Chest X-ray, PA view. Patient: 52 years old, sex F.
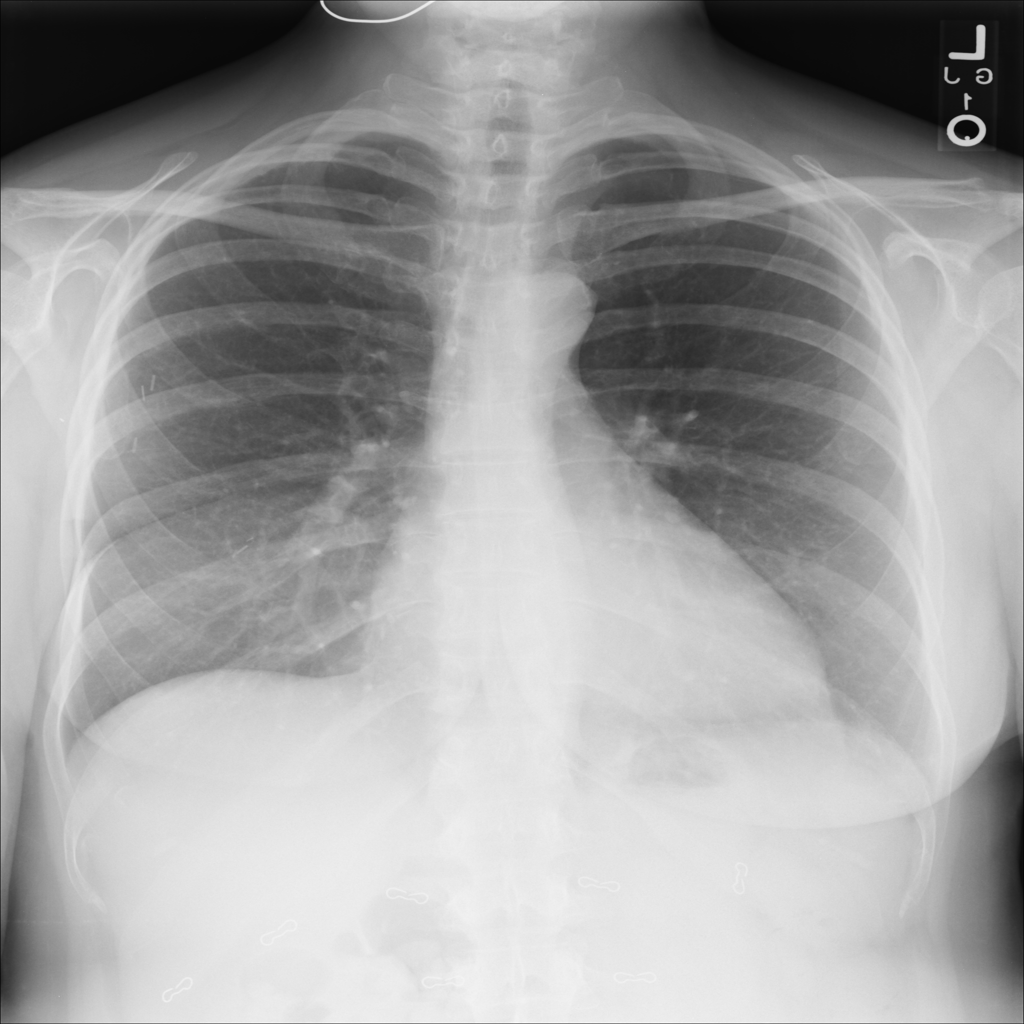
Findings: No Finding